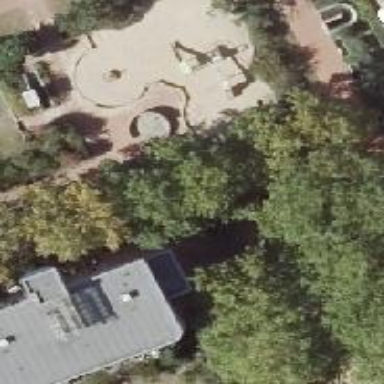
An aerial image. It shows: Playground area for leisure activities on the land.